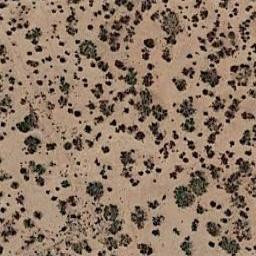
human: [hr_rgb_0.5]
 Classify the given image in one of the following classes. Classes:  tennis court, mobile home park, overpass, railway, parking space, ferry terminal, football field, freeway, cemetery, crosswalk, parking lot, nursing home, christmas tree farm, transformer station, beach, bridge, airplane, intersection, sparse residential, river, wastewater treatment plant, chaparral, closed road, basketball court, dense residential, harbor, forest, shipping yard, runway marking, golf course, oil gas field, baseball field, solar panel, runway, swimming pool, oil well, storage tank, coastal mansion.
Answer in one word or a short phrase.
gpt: chaparral